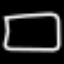
Label: square